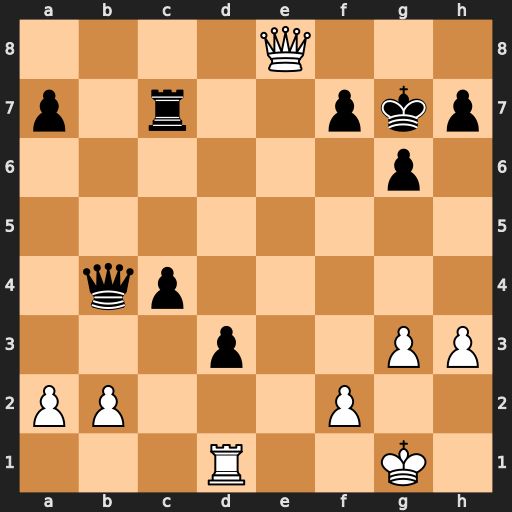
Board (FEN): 4Q3/p1r2pkp/6p1/8/1qp5/3p2PP/PP3P2/3R2K1
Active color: w
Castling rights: -
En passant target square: -
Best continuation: Qe5+ Kf8 Qxc7